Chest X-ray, AP view. Patient: 54 years old, sex F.
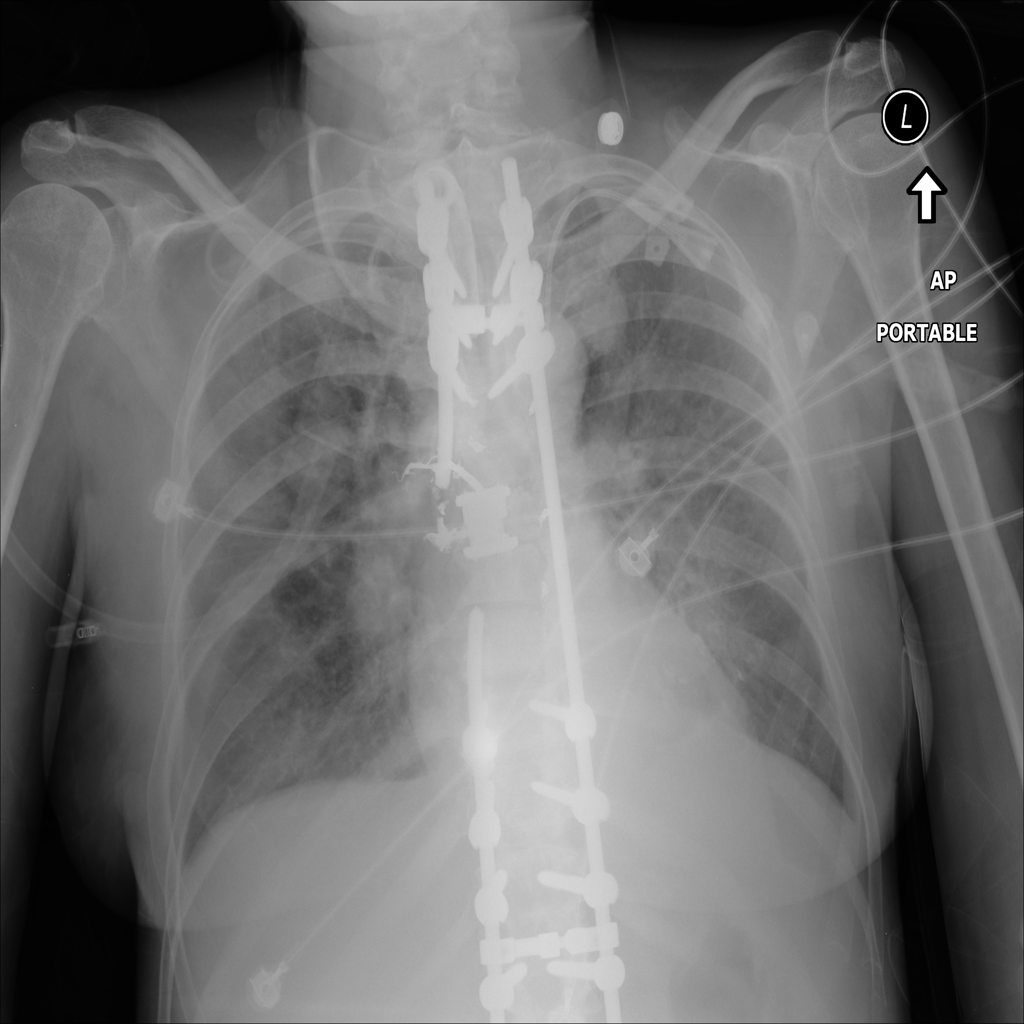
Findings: No Finding